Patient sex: F
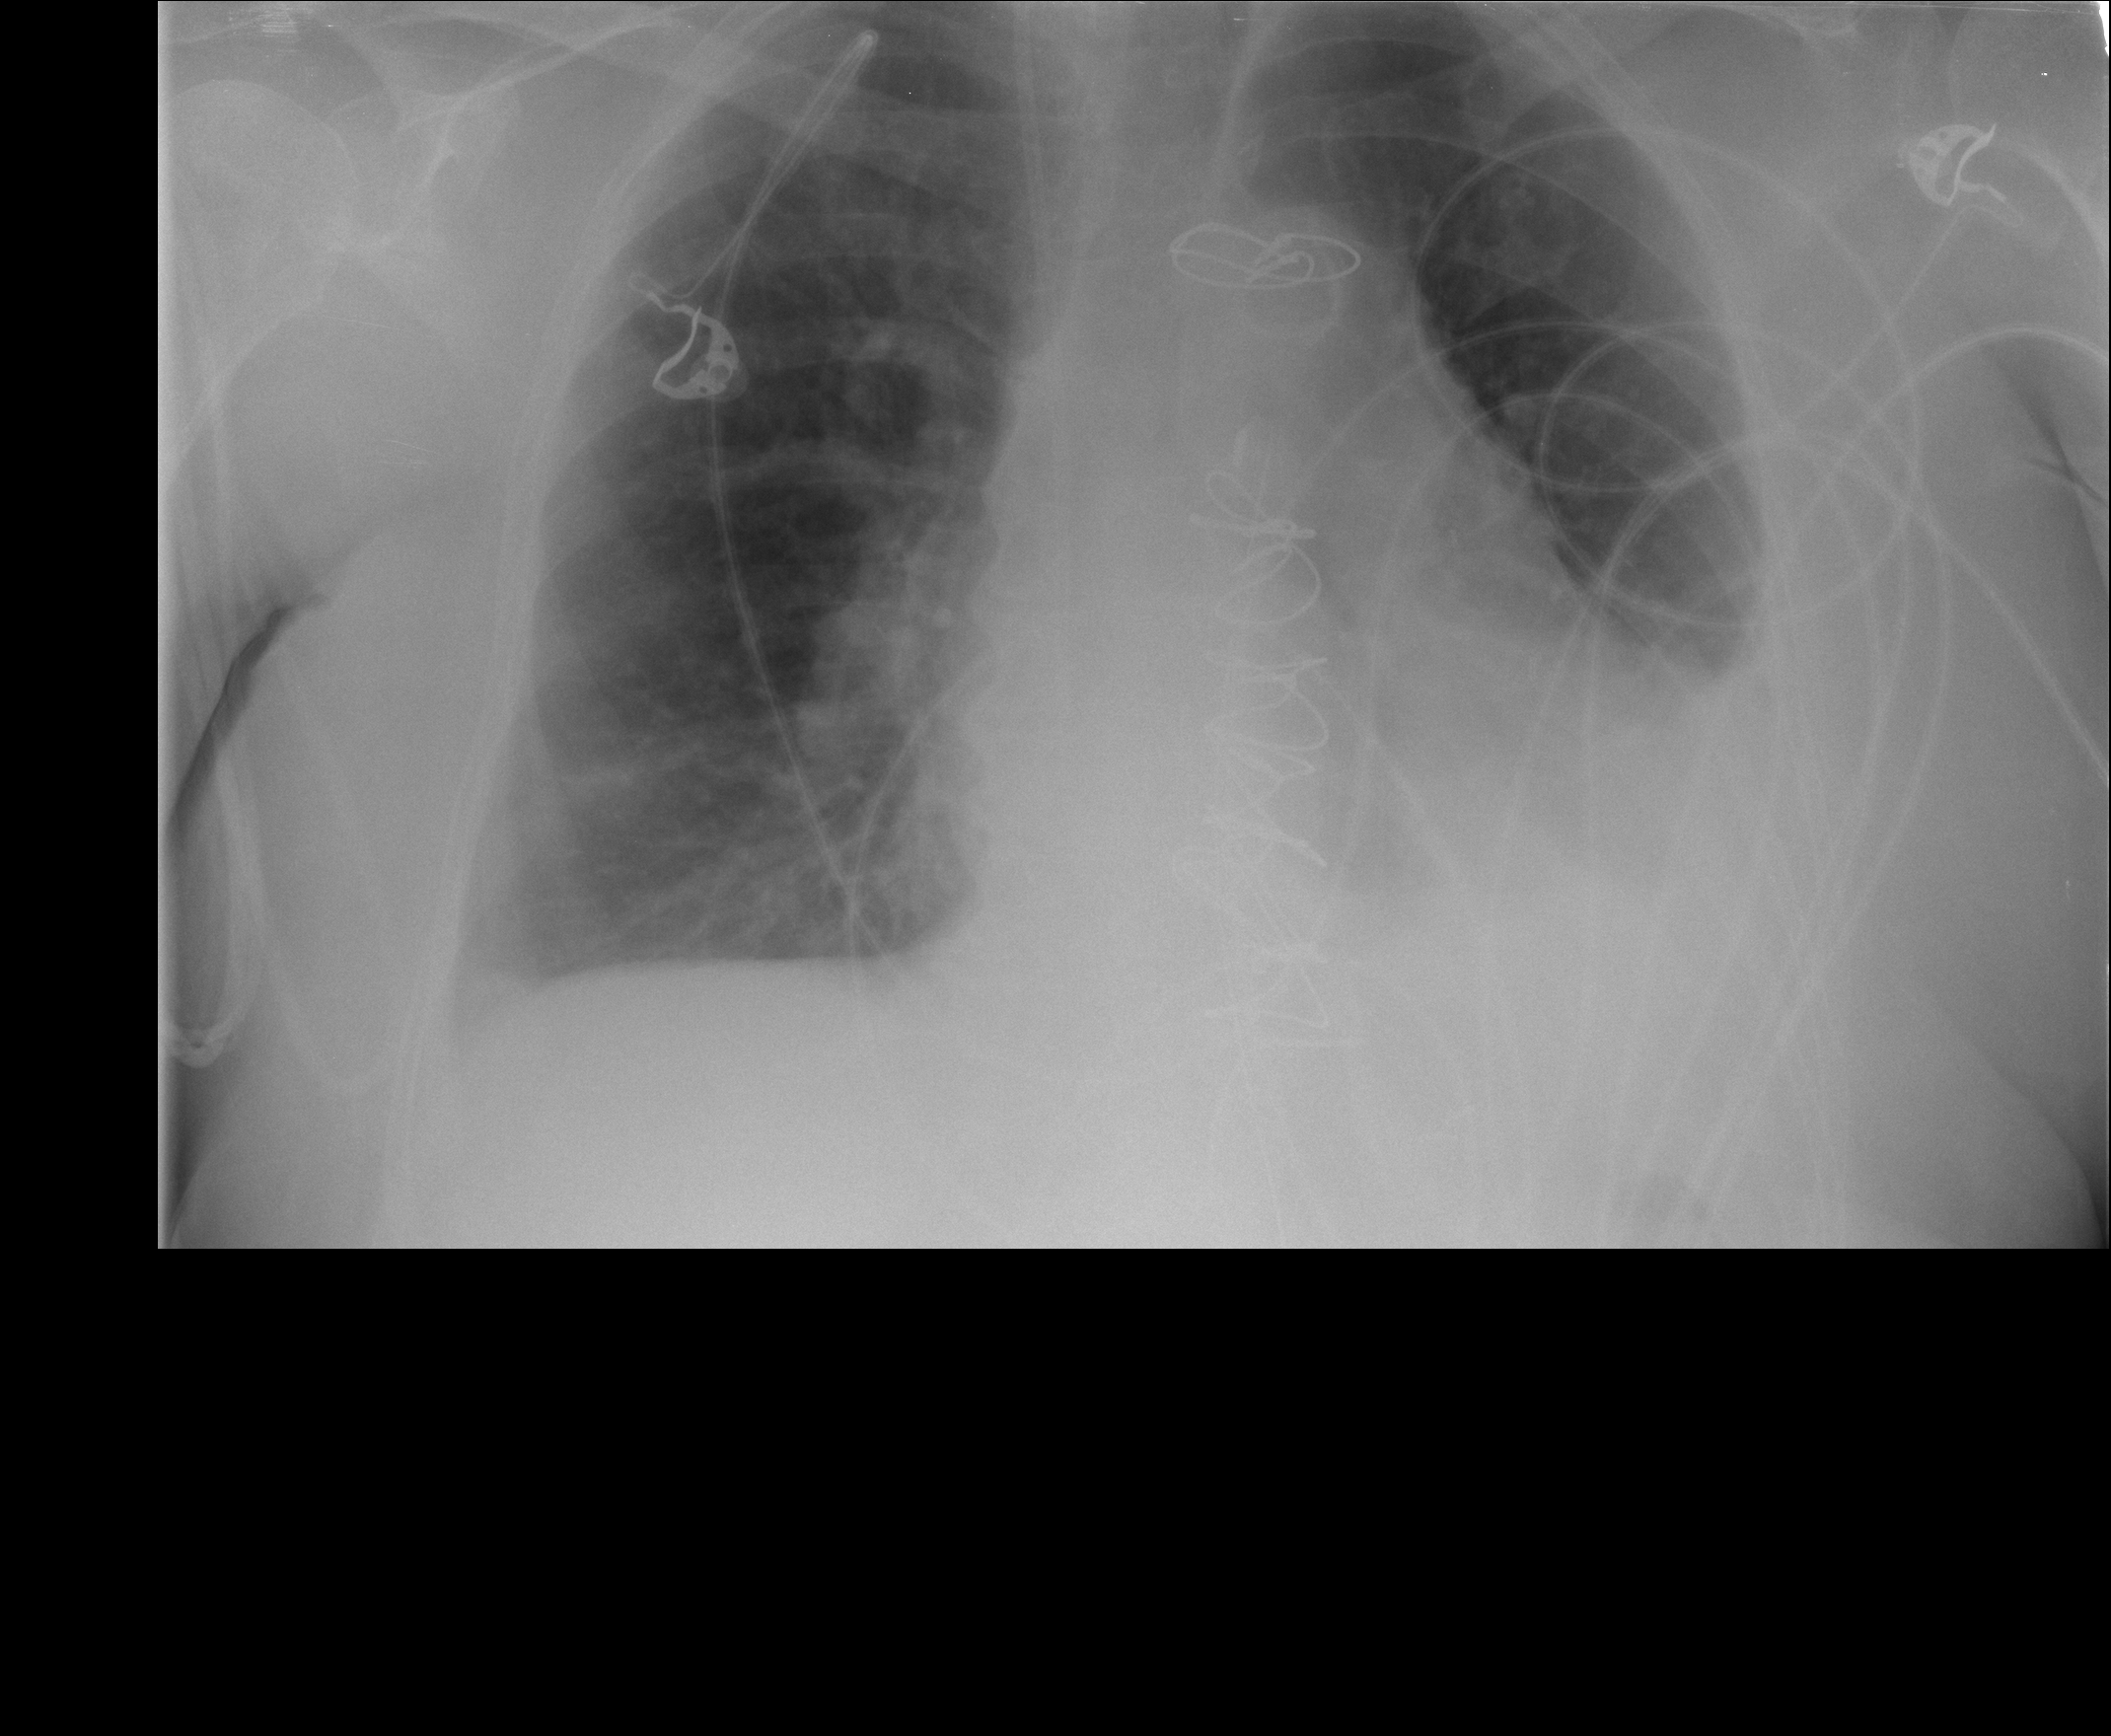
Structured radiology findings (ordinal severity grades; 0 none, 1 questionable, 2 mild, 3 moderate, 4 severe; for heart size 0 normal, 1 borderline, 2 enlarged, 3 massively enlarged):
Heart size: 2
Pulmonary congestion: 2
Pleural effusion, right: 2
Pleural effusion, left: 2
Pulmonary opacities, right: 0
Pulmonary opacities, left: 0
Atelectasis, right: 2
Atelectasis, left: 2